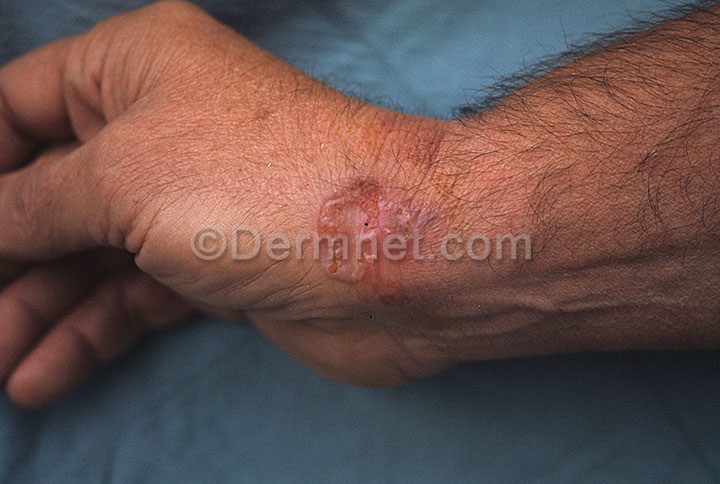
Disease: Scabies Lyme Disease and other Infestations and Bites